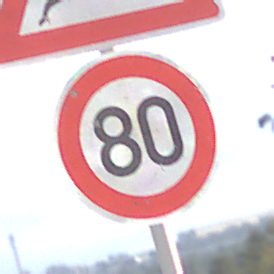
Verkehrszeichen: Geschwindigkeit80
Zusatzzeichen oben: WildwechselLinks
Umgebung: Outdoor, Nature
Tageszeit: MorningAfternoon
Wetter: PartlyCloudy
Licht: Natural
Jahreszeit: NotSpecified
Kontrast: HighContrast